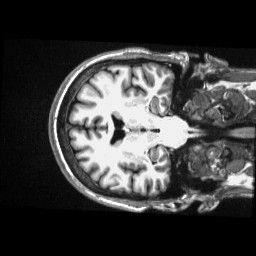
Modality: T1w
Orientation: axial